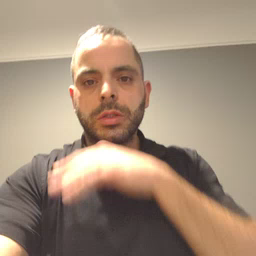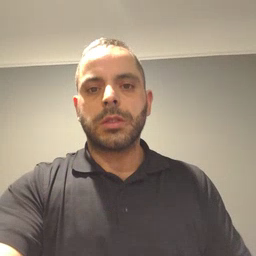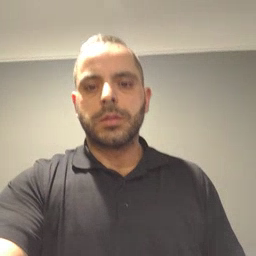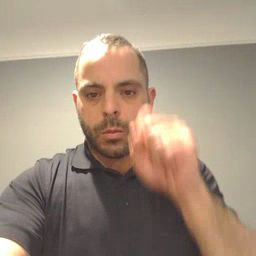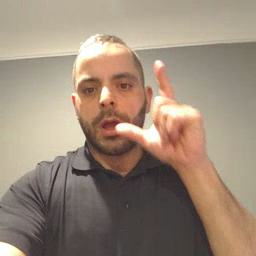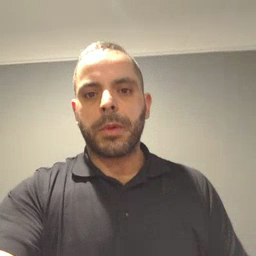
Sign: wake